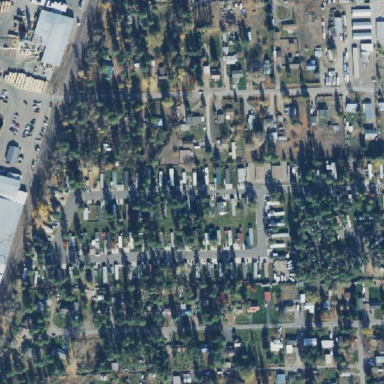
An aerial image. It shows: Residential area known as trailer park.